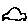
Label: car